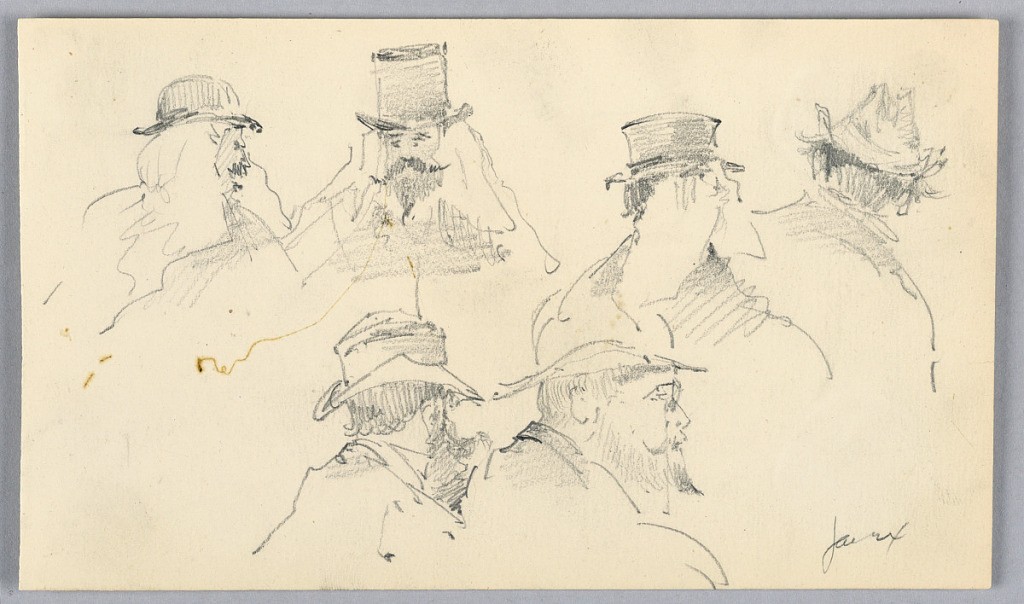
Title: Sketches of Heads of Men
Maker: Arnold William Brunner, American, 1857–1925
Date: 1892
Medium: Graphite on paper
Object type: Drawing
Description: Six sketches of heads from various angles, profile, front, and behind. All with beard and mustache with hats. Some partially unfinished.